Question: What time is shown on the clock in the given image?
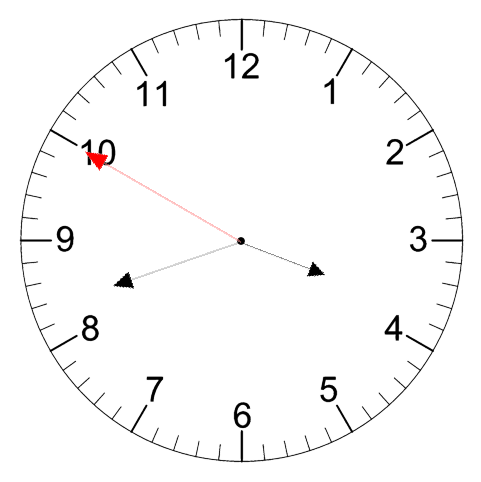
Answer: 03:41:50